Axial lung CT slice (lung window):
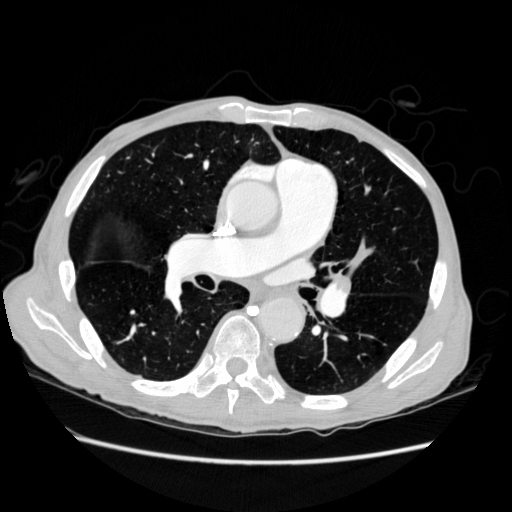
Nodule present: no